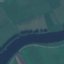
Land use / land cover: River